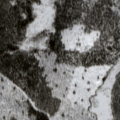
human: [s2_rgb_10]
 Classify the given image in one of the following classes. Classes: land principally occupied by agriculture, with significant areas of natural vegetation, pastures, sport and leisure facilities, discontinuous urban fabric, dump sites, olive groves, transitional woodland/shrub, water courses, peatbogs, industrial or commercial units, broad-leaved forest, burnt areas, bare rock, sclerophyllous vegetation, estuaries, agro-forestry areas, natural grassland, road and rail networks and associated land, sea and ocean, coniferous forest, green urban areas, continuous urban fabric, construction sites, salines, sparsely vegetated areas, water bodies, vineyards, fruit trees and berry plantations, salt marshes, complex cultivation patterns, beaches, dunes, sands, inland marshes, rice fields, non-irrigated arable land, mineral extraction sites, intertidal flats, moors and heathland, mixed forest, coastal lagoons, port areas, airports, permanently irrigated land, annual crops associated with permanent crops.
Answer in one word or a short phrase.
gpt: coniferous forest, transitional woodland/shrub, peatbogs